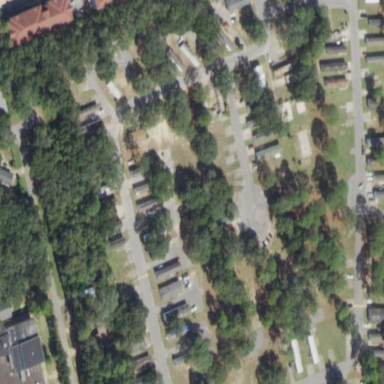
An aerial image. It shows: Residential area known as trailer park.